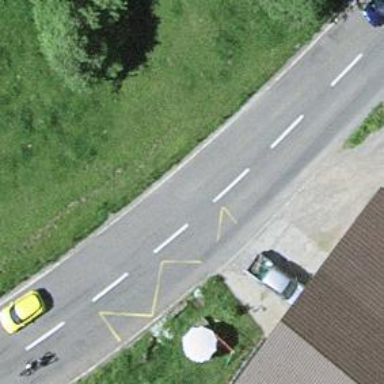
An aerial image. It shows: Bus stop equipped with public transport stop position.